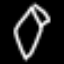
Label: diamond